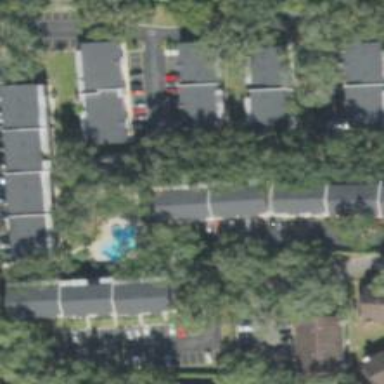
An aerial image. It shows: Condominium within residential area.